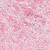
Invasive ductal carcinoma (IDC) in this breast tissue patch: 0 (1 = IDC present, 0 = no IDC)